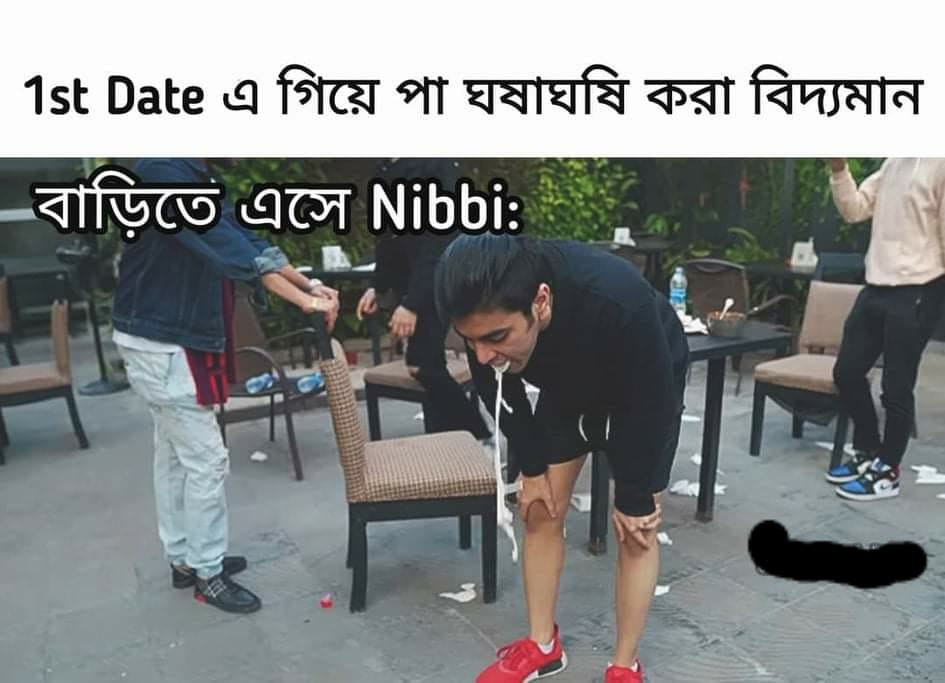
Caption: 1st Date এ গিয়ে পা ঘষাঘষি করা বিদ্যমান       বাড়িতে এসে Nibbi:
Label: hate